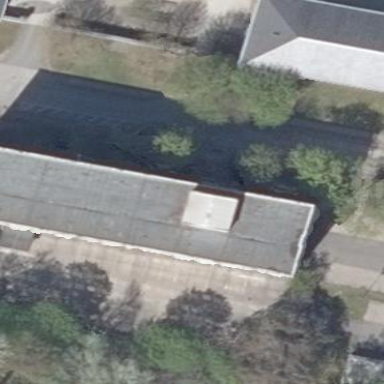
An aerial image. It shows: Civic building.